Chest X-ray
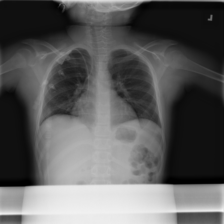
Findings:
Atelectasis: negative
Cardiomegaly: negative
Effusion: negative
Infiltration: negative
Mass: negative
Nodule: negative
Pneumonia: negative
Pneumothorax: negative
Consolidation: negative
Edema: negative
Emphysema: negative
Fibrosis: negative
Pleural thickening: negative
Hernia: negative